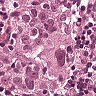
Metastatic tissue present: yes